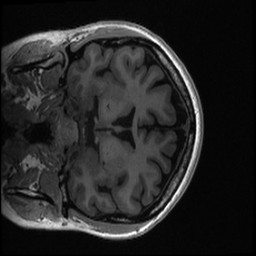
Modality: T1w
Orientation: coronal
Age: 38
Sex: female